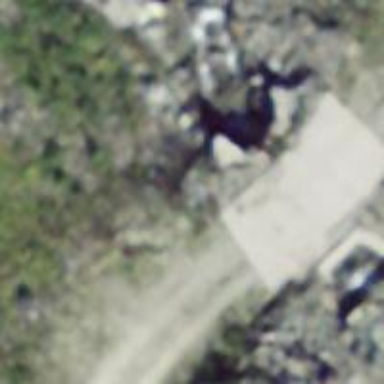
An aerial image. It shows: Track road on bridge.